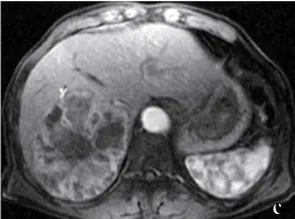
Primary hepatic carcinoid tumor in 70-year-old male. Axial fat-suppressed dynamic MR images with Gd-EOB-DTPA show the prolonged enhancement of solid areas and the non-enhancing multiple cystic areas of the hepatic mass from the early phase.
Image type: radiology (mri)